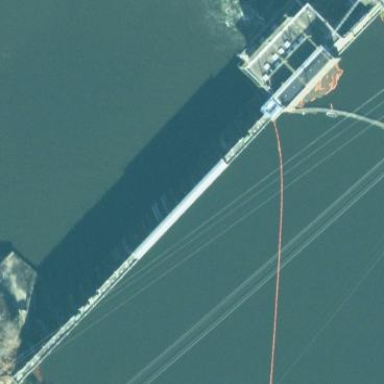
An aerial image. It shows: Dam across waterway.